Field crop: maize
Growth stage: 2
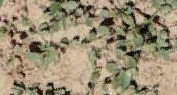
Species: convolvulus